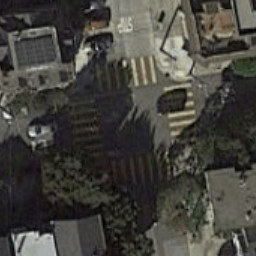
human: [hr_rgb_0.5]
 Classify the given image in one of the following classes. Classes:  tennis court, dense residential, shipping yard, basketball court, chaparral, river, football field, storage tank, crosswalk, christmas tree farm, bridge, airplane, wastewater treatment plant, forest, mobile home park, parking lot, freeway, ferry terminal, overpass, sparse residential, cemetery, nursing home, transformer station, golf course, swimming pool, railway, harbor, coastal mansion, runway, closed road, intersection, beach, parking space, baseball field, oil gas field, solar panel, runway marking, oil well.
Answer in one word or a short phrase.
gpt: crosswalk